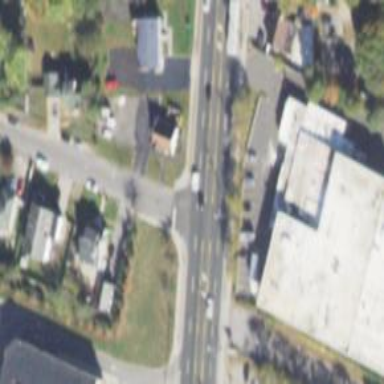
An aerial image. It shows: Unmarked crossing on the road.